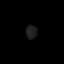
Tissue: lung
Cell type: Epithelial cells
Senescence score: 0.142
Nuclear area (px): 143
Mean DAPI intensity: 31.336